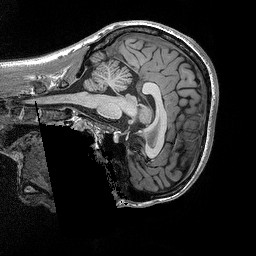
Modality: T1w
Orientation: sagittal
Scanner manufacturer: siemens
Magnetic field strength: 3 T
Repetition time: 2.3 s
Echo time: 0.00298 s